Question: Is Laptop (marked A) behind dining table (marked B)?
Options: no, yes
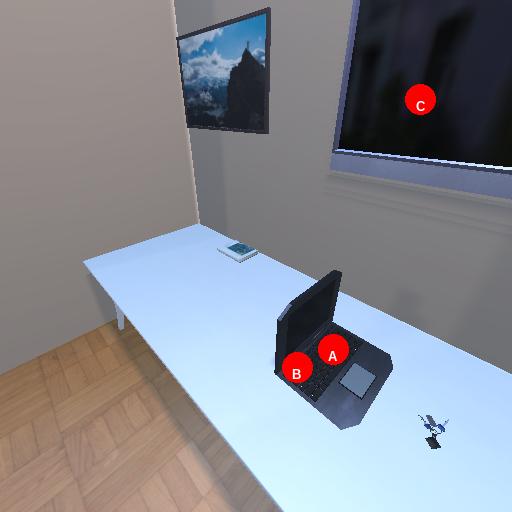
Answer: no